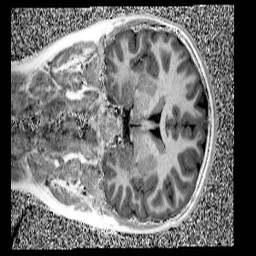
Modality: UNIT1
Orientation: coronal
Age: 11
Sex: male
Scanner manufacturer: siemens
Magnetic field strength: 3 T
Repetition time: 4 s
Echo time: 0.00299 s